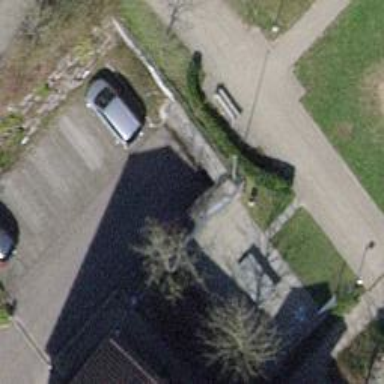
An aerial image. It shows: Parking entrance.